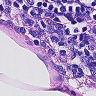
Metastatic tissue present: no